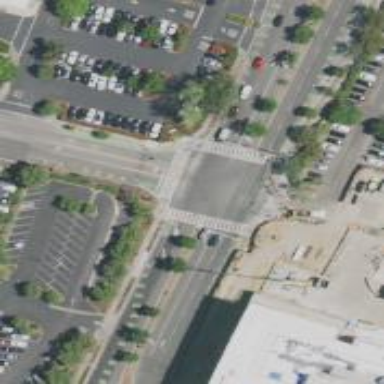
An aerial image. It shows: Crossing road.